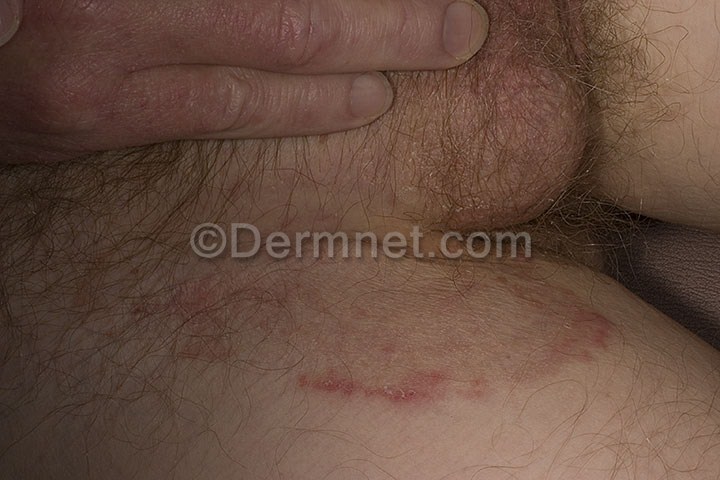
Disease: Tinea Ringworm Candidiasis and other Fungal Infections